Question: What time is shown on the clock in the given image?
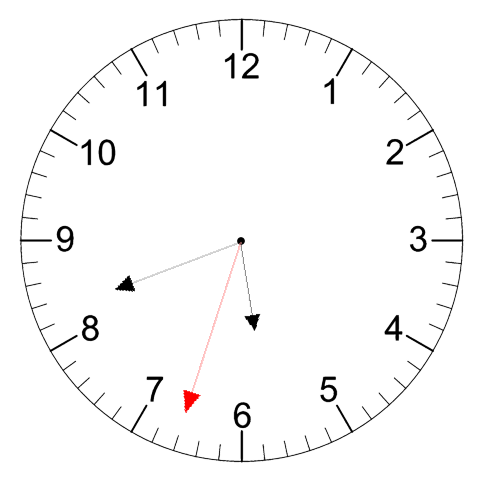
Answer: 05:41:33